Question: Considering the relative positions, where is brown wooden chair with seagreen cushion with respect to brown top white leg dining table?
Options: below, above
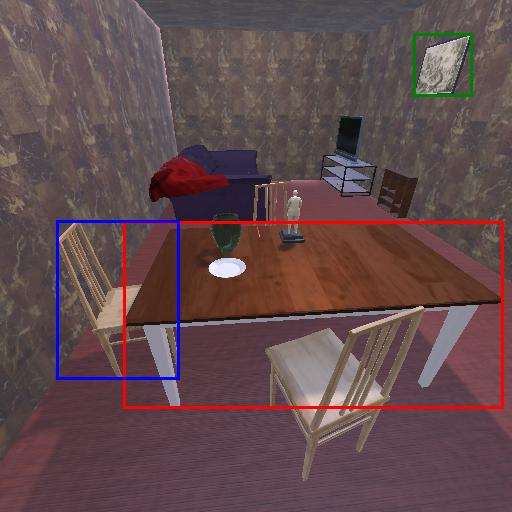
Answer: below